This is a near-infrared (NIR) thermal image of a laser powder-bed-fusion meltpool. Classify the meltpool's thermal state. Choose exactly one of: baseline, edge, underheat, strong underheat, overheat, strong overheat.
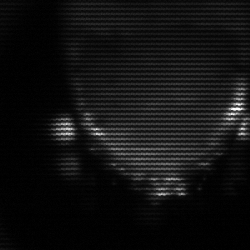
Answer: edge